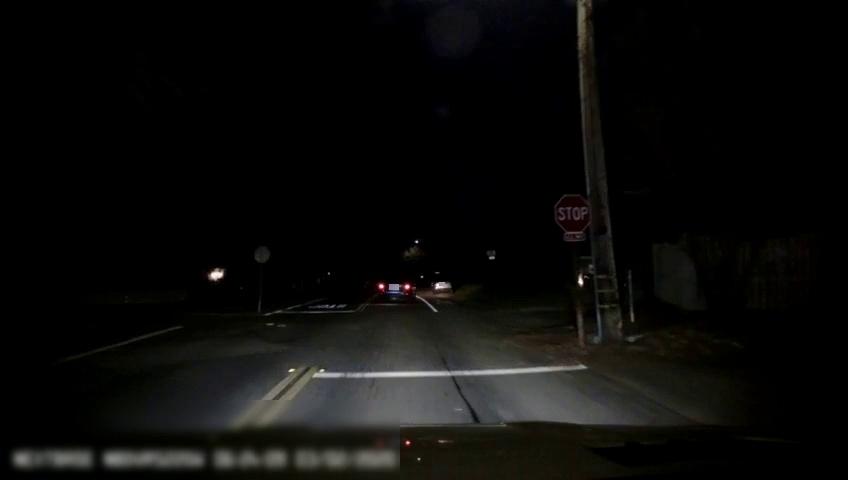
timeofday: Night
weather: Other
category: Drivable Space
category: Vehicles | SUV
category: Vehicles | Car
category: Lanes | Current Lane
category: Lanes | Alternate Lane
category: Lanes | Current Lane
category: Lanes | Current Lane
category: Lanes | Alternate Lane
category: Lanes | Alternate Lane
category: Lanes | Alternate Lane
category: Traffic | Signs